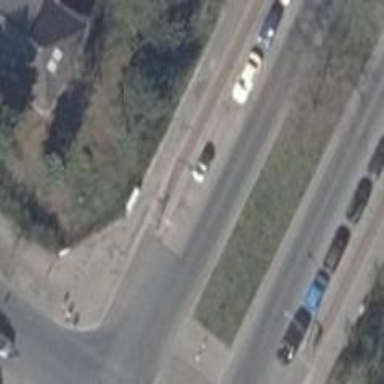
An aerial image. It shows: Public transport stop position.